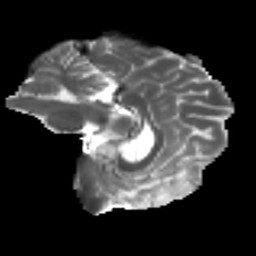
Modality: T2w
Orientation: sagittal
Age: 32
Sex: male
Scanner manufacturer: ge
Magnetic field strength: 3 T
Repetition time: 7.8 s
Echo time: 0.0608 s